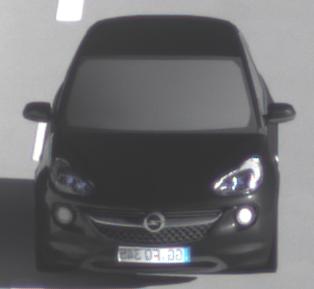
Make: Opel
Model: ADAM 1.2
Detailed model: ADAM
Model produced from: 2013/01
Model produced until: 2014/11
Doors: 3
Color: black
Road condition: dry road
Daytime: sunrise or sunset
Contrast: high contrast